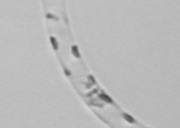
Label: Guinardia_striata